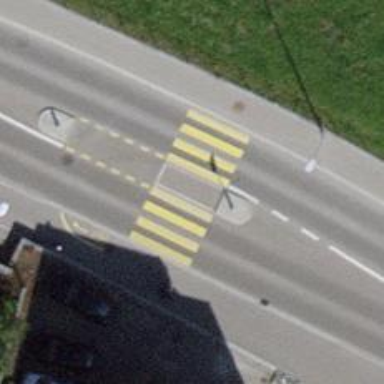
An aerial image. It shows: Asphalt cycleway with crossing. The cycleway and footway surfaces are both asphalt.